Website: apple
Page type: cross-sells
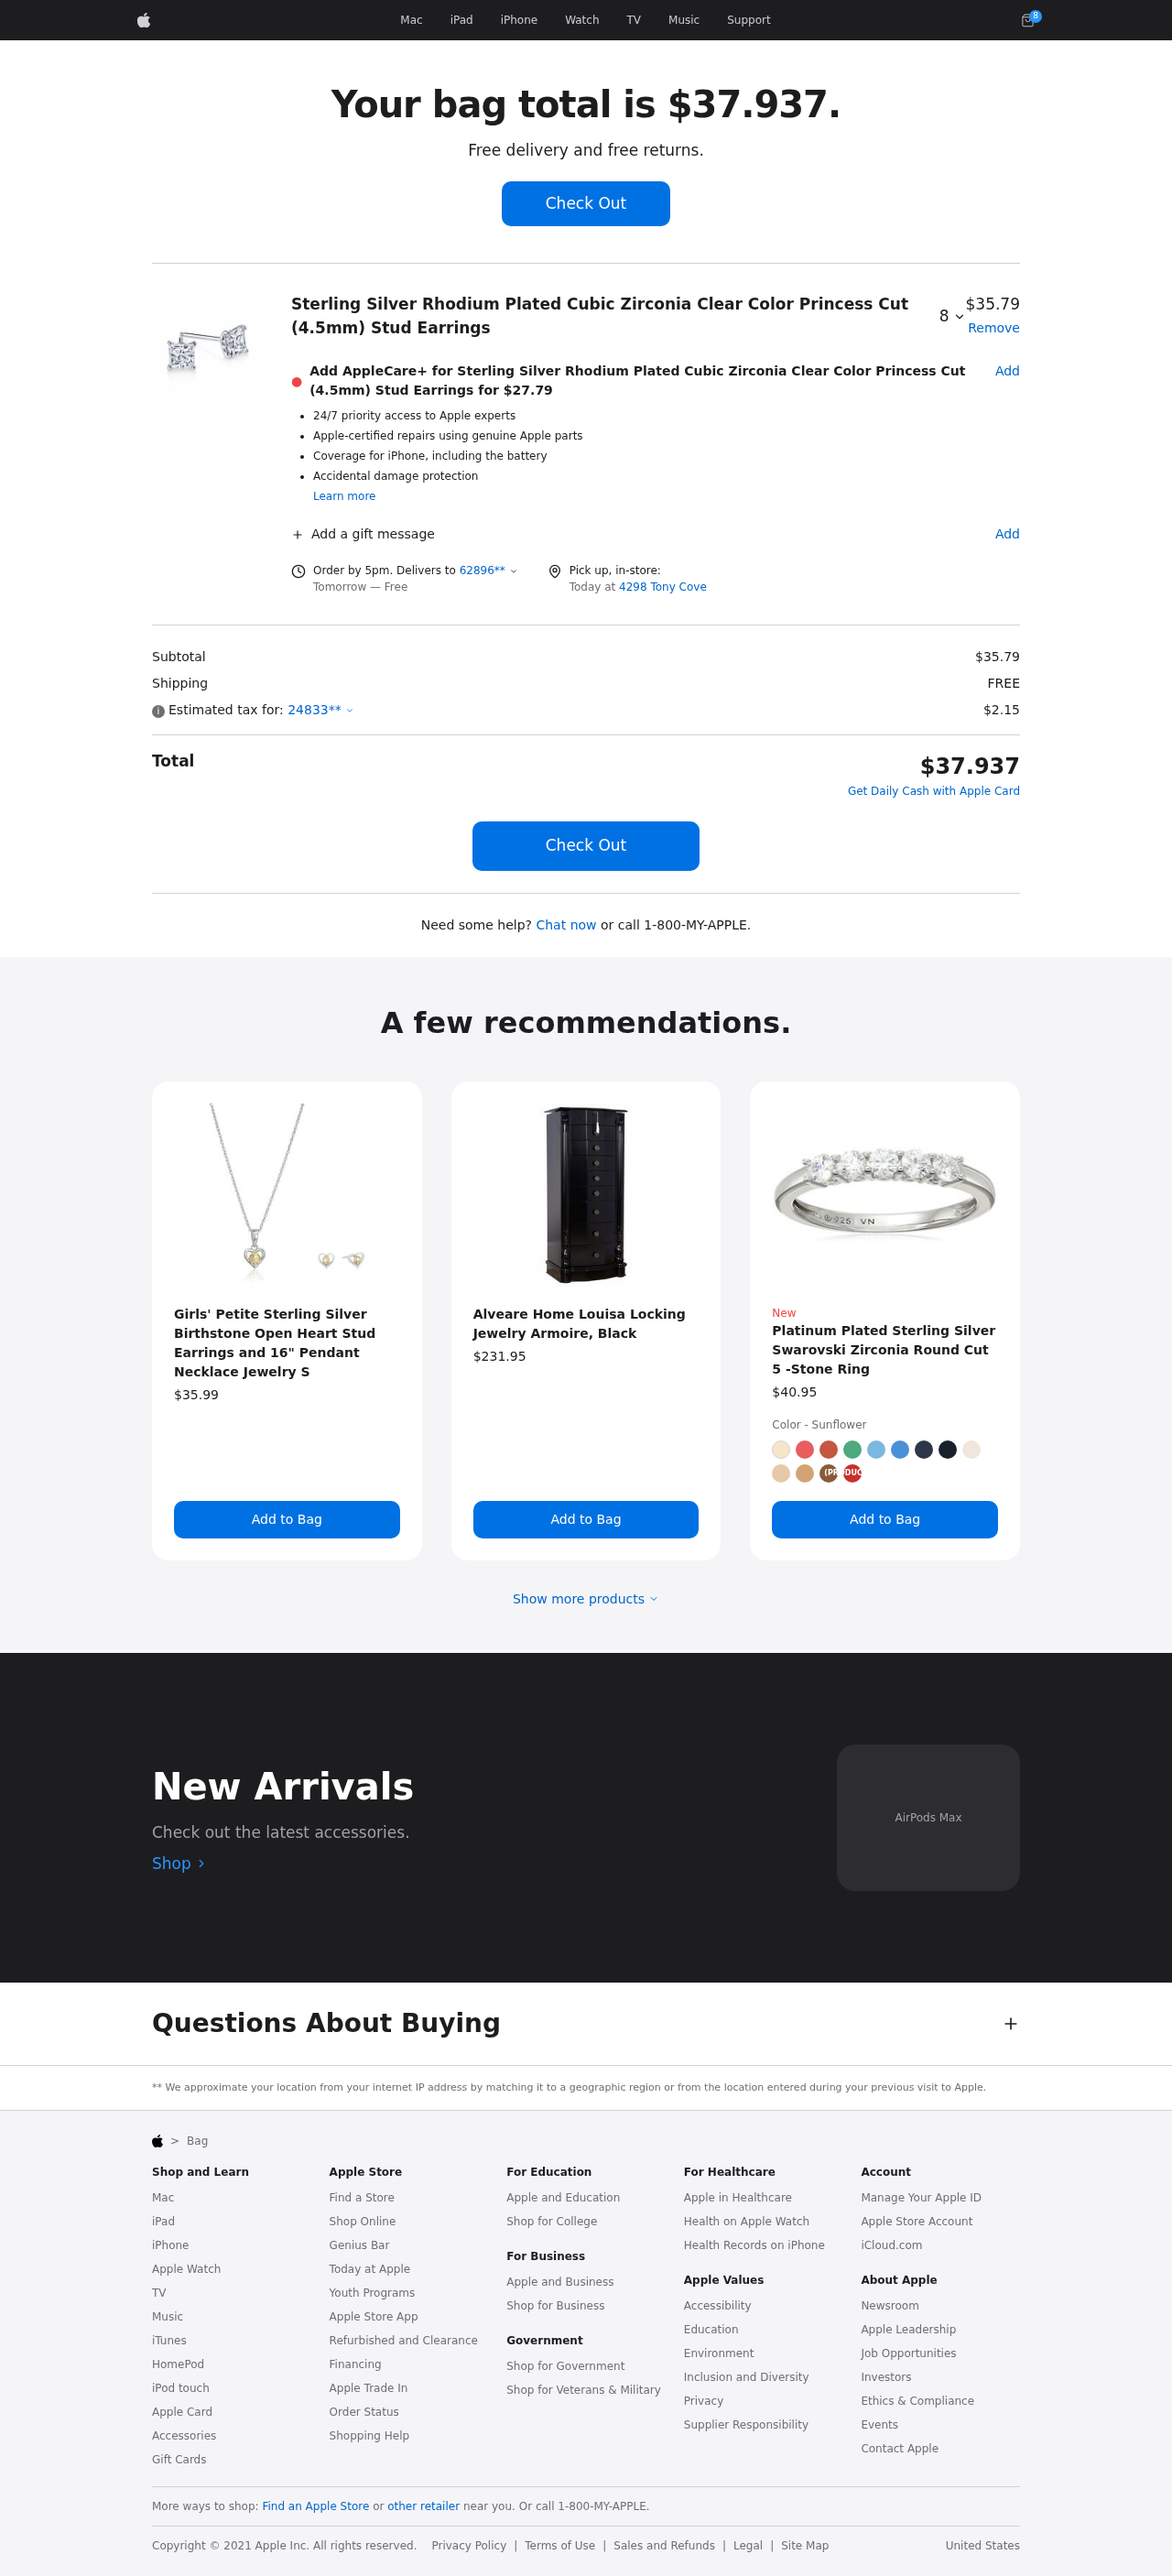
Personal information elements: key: PII_LOCATION1_STREET
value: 4298 Tony Cove
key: PII_POSTCODE
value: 62896
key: PII_POSTCODE2
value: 24833
Product elements: key: PRODUCT1_NAME
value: Sterling Silver Rhodium Plated Cubic Zirconia Clear Color Princess Cut (4.5mm) Stud Earrings
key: PRODUCT1_PRICE
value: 35.79
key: PRODUCT1_QUANTITY
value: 8
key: PRODUCT2_NAME
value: Girls' Petite Sterling Silver Birthstone Open Heart Stud Earrings and 16" Pendant Necklace Jewelry S
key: PRODUCT2_PRICE
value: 35.99
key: PRODUCT3_NAME
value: Alveare Home Louisa Locking Jewelry Armoire, Black
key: PRODUCT3_PRICE
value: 231.95
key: PRODUCT4_NAME
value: Platinum Plated Sterling Silver Swarovski Zirconia Round Cut 5 -Stone Ring
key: PRODUCT4_PRICE
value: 40.95
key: PRODUCT5_PRICE
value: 27.79
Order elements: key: ORDER_NUM_ITEMS
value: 8
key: ORDER_TOTAL
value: $37.937
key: ORDER_TOTAL
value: Your bag total is $37.937.
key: ORDER_DELIVERY_DATE
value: Tomorrow — Free
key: ORDER_SUBTOTAL
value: $35.79
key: ORDER_SHIPPING_COST
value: FREE
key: ORDER_TAX
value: $2.15